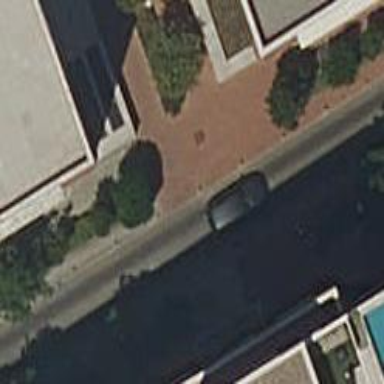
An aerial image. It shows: Residential road with cobblestone surface.